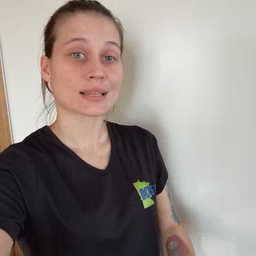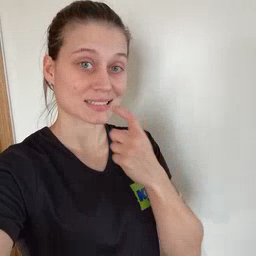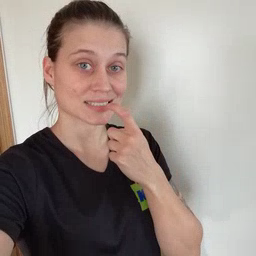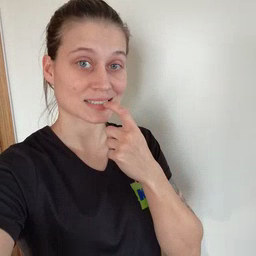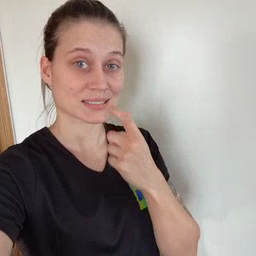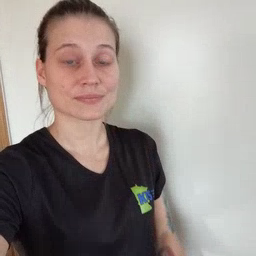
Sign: glasswindow